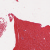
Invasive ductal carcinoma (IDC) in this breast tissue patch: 0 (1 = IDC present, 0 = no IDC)